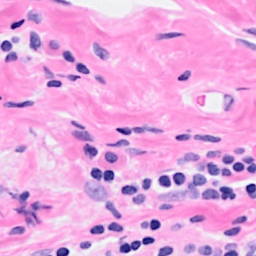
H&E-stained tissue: Breast